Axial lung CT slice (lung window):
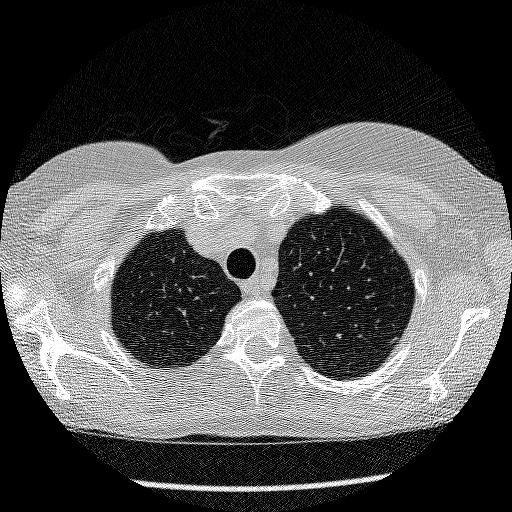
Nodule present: no